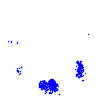
Particle: electron